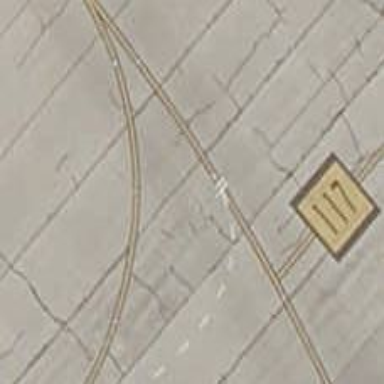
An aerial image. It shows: View of taxiway at the airport.